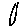
Label: circle